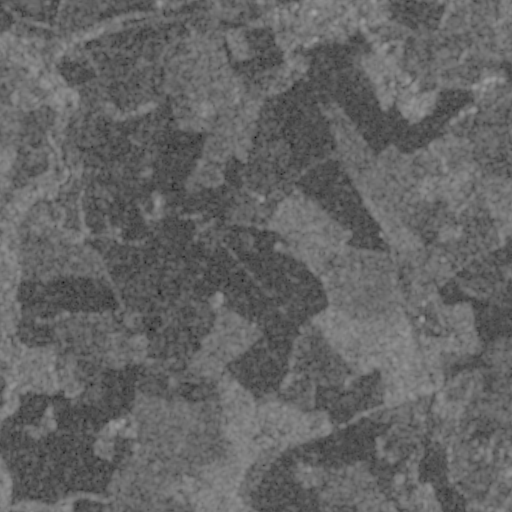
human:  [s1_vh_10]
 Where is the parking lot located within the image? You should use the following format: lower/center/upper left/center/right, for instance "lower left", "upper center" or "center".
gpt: The parking lot is located in the upper right of the image.
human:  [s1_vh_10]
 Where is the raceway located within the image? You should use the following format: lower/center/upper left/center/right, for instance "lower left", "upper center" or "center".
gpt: The raceway is located in the upper left of the image.
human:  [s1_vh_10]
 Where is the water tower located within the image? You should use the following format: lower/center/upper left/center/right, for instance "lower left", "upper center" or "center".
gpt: The water tower is located in the upper center of the image.
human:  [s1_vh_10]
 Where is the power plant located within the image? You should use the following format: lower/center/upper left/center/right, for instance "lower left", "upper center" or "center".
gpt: There is no power plant in the image.

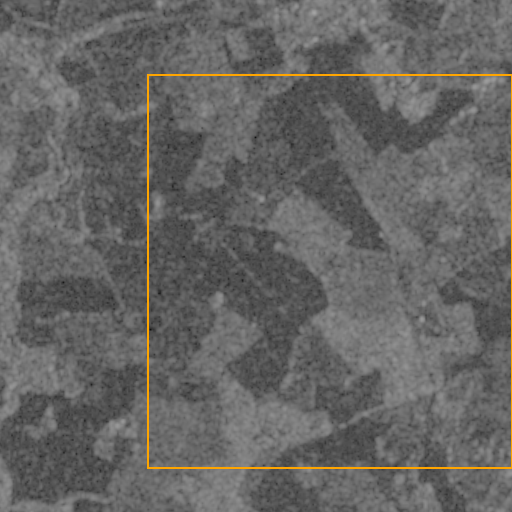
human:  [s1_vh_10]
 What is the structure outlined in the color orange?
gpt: The structure outlined in orange is a crop field.
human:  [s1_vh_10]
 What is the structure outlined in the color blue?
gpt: There is no blue outline.